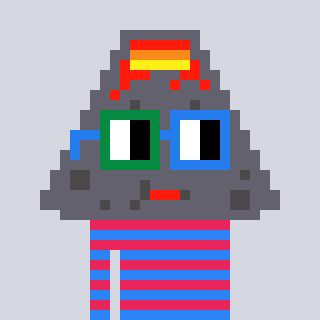
a pixel art character with square green and blue glasses, a volcano-shaped head and a redpinkish-colored body on a cool background